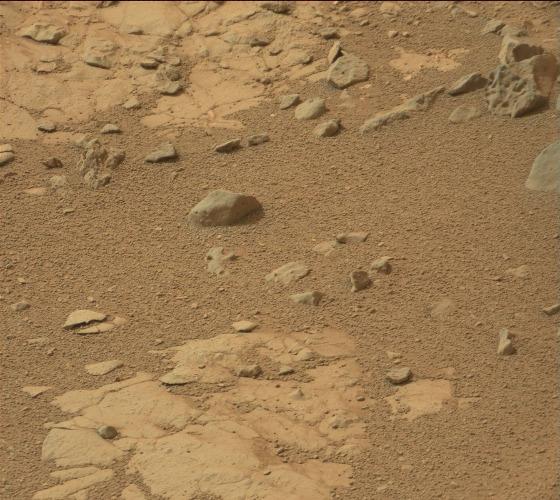
Terrain classes present: Bedrock, Gravel / Sand / Soil, Rock, Shadow